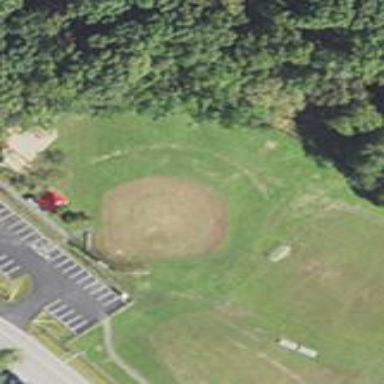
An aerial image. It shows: Softball pitch for leisure and sport activities.